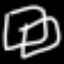
Label: square